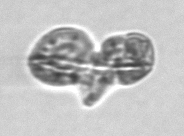
Label: Karenia